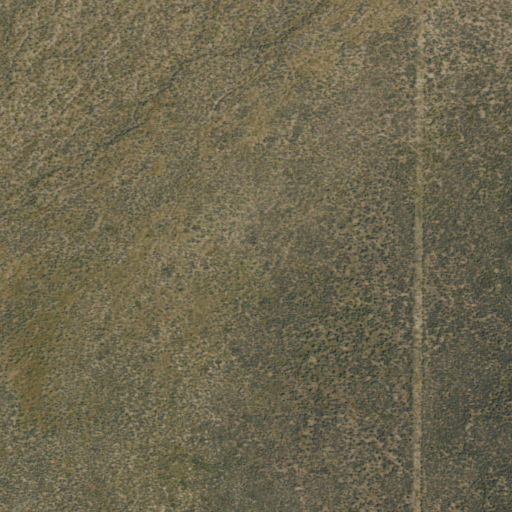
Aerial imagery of valley in Nevada named Cedar Canyon containing only shrub